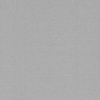
Label: dusty